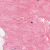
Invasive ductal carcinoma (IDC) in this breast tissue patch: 0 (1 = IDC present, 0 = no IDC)